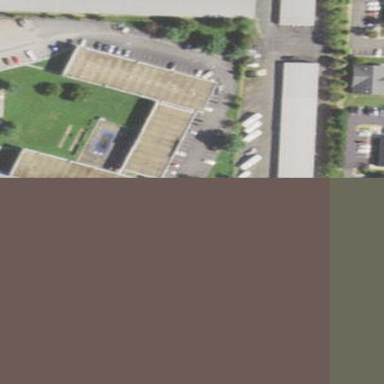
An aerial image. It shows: Hotel building.